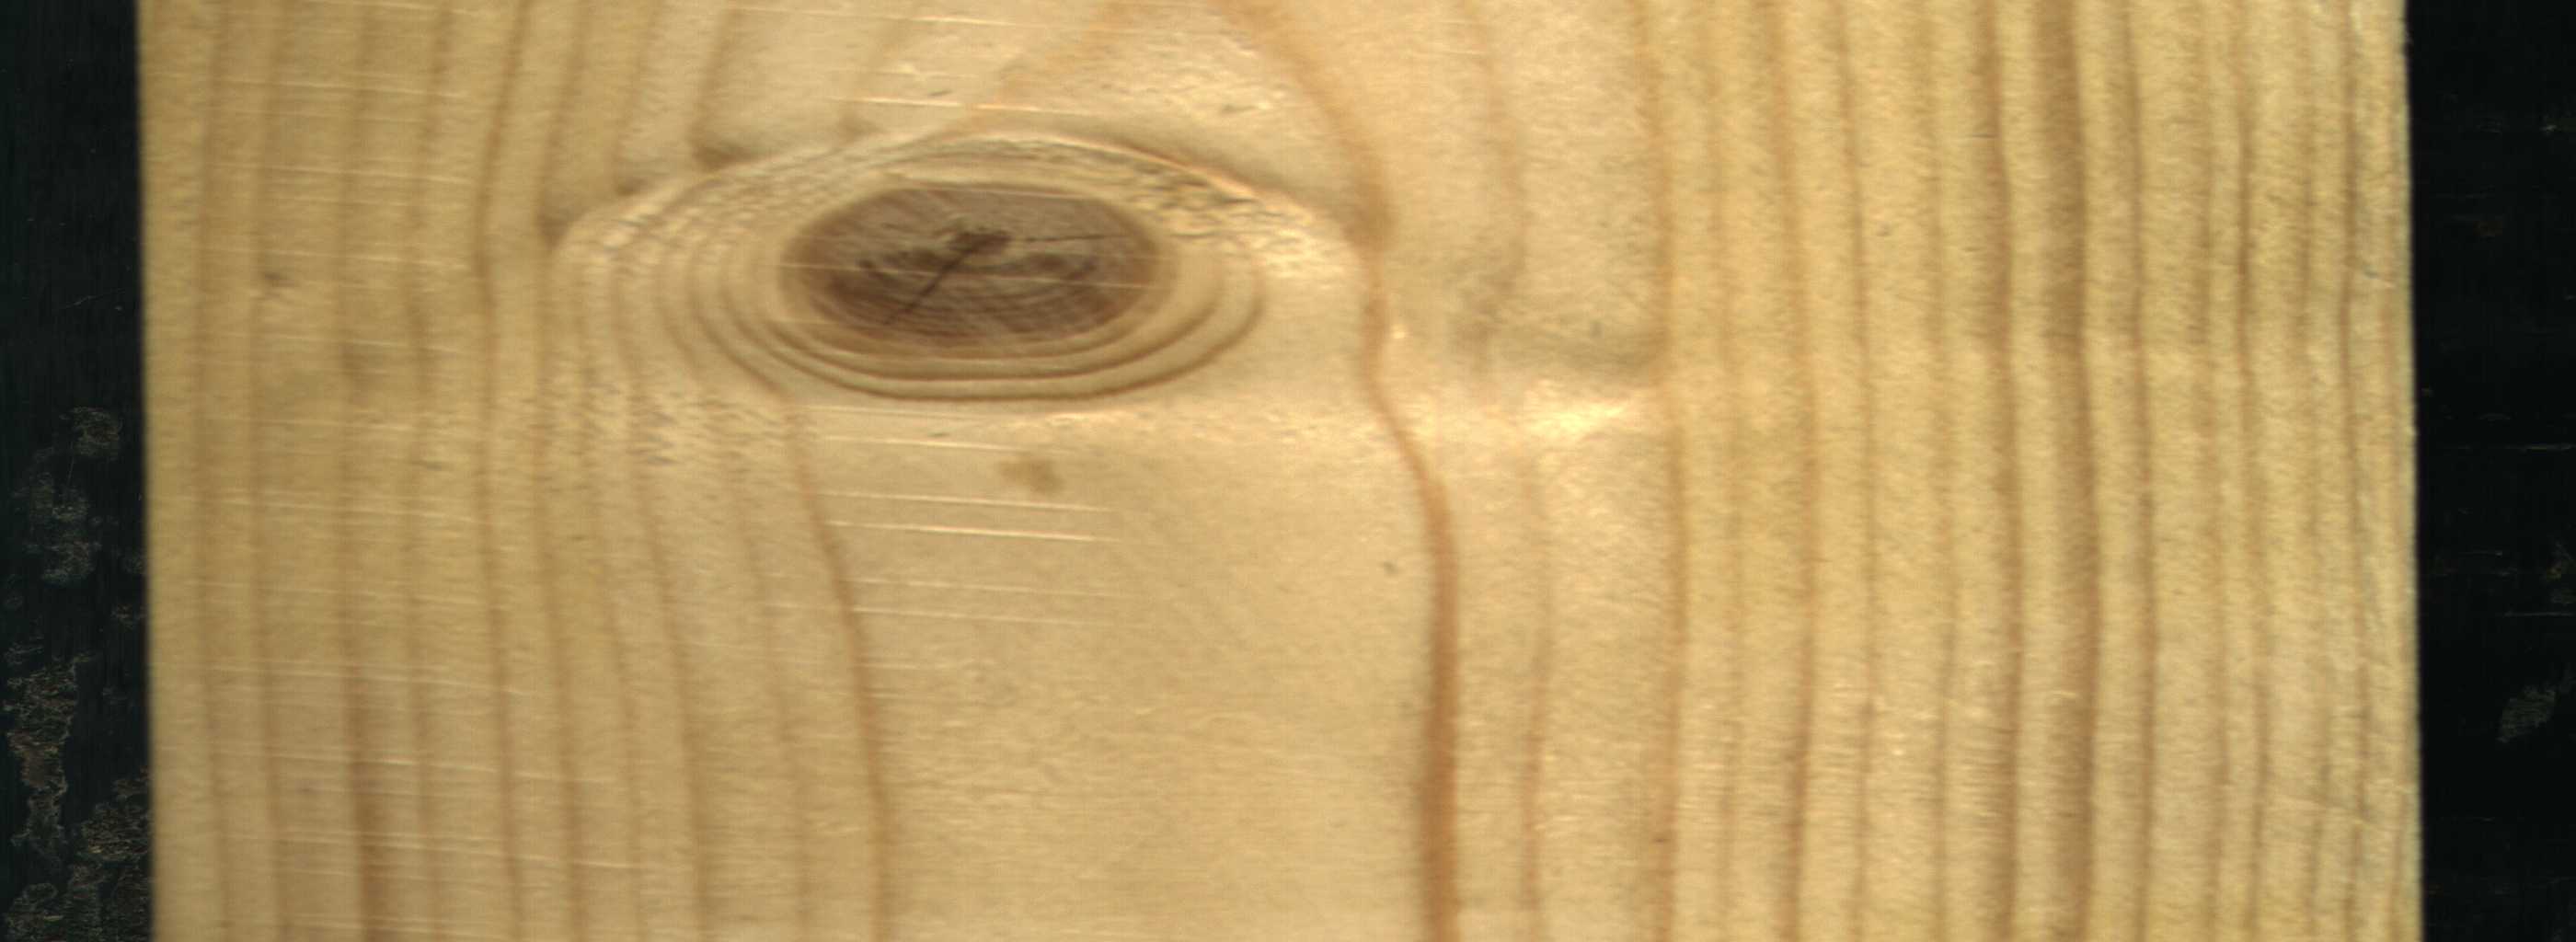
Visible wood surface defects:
knot_with_crack